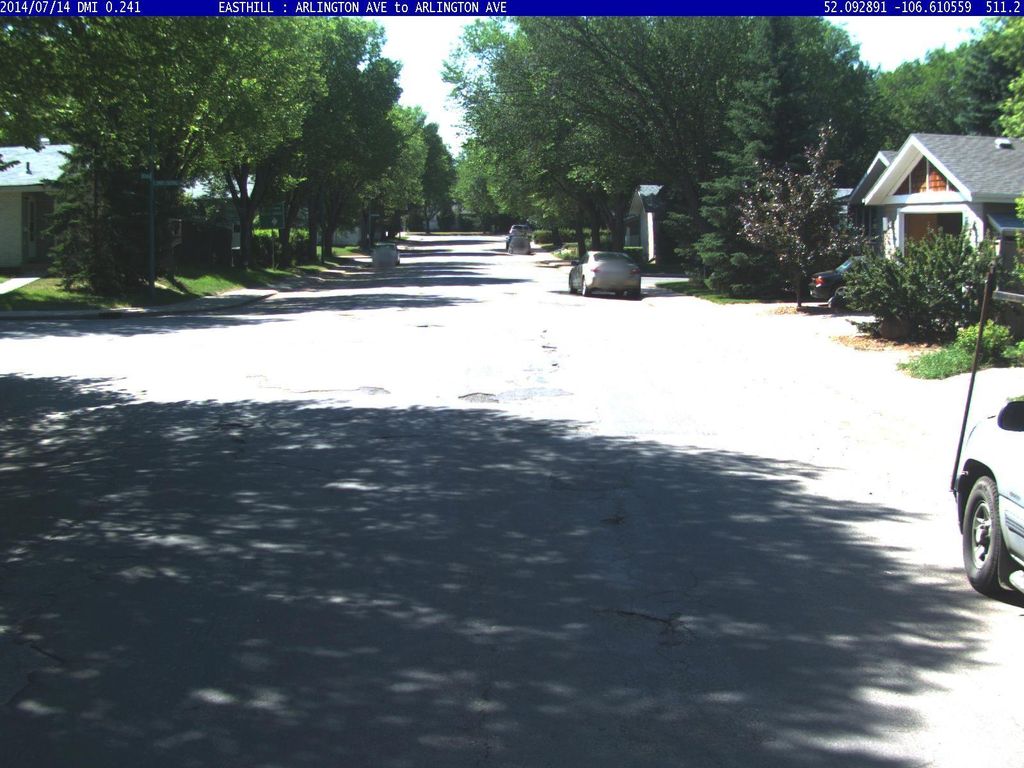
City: saskatoon